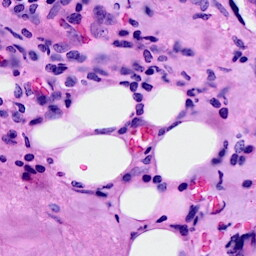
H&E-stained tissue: Breast